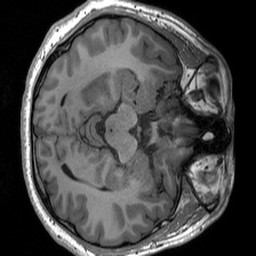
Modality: T1w
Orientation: axial
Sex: male
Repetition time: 1.95 s
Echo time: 0.026 s